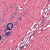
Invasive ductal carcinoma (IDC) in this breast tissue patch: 0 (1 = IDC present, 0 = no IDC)